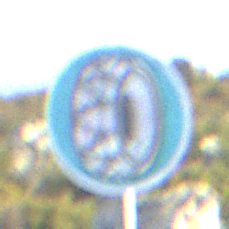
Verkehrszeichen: SchneekettenVorgeschrieben
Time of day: SunriseSunset
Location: Outdoor (Nature)
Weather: PartlyCloudy
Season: NotSpecified
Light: Natural